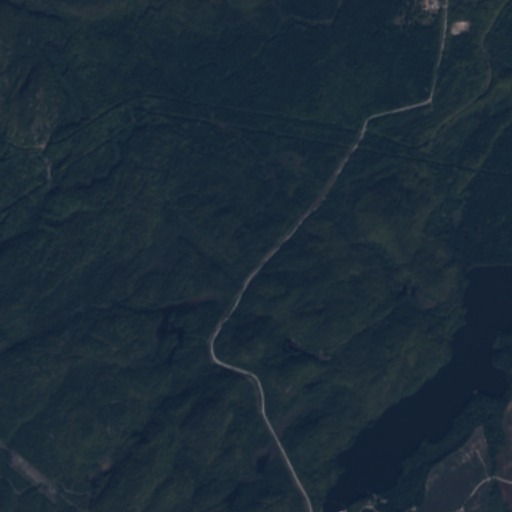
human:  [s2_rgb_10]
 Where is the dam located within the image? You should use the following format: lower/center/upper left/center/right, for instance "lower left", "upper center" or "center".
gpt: The dam is located in the lower right of the image.
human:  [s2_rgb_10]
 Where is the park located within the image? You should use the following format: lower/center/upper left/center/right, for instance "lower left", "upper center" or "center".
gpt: The park is located in the upper right of the image.
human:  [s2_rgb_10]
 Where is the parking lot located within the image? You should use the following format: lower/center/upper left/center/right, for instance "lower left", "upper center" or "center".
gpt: The parking lot is located in the lower right of the image.
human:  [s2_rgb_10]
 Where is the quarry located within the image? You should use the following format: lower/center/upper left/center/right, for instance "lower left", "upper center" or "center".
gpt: The quarry is located in the upper right of the image.
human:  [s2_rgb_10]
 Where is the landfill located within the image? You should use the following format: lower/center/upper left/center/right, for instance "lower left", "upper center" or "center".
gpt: There is no landfill in the image.